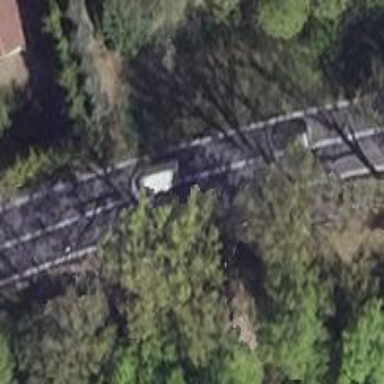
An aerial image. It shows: Asphalt road classified as primary highway.